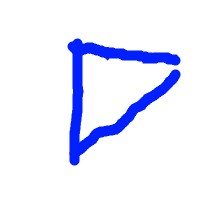
Shape: triangle